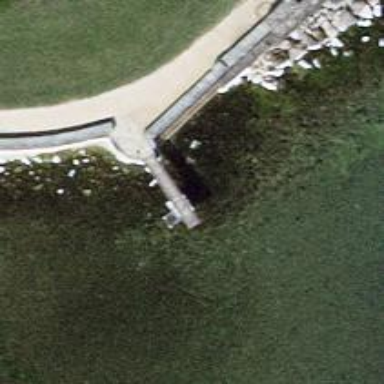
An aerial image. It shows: Man-made pier.